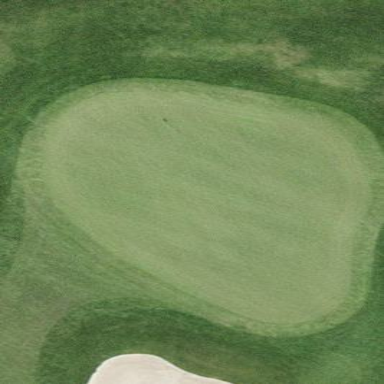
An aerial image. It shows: Green golf area with grass land use.